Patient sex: M
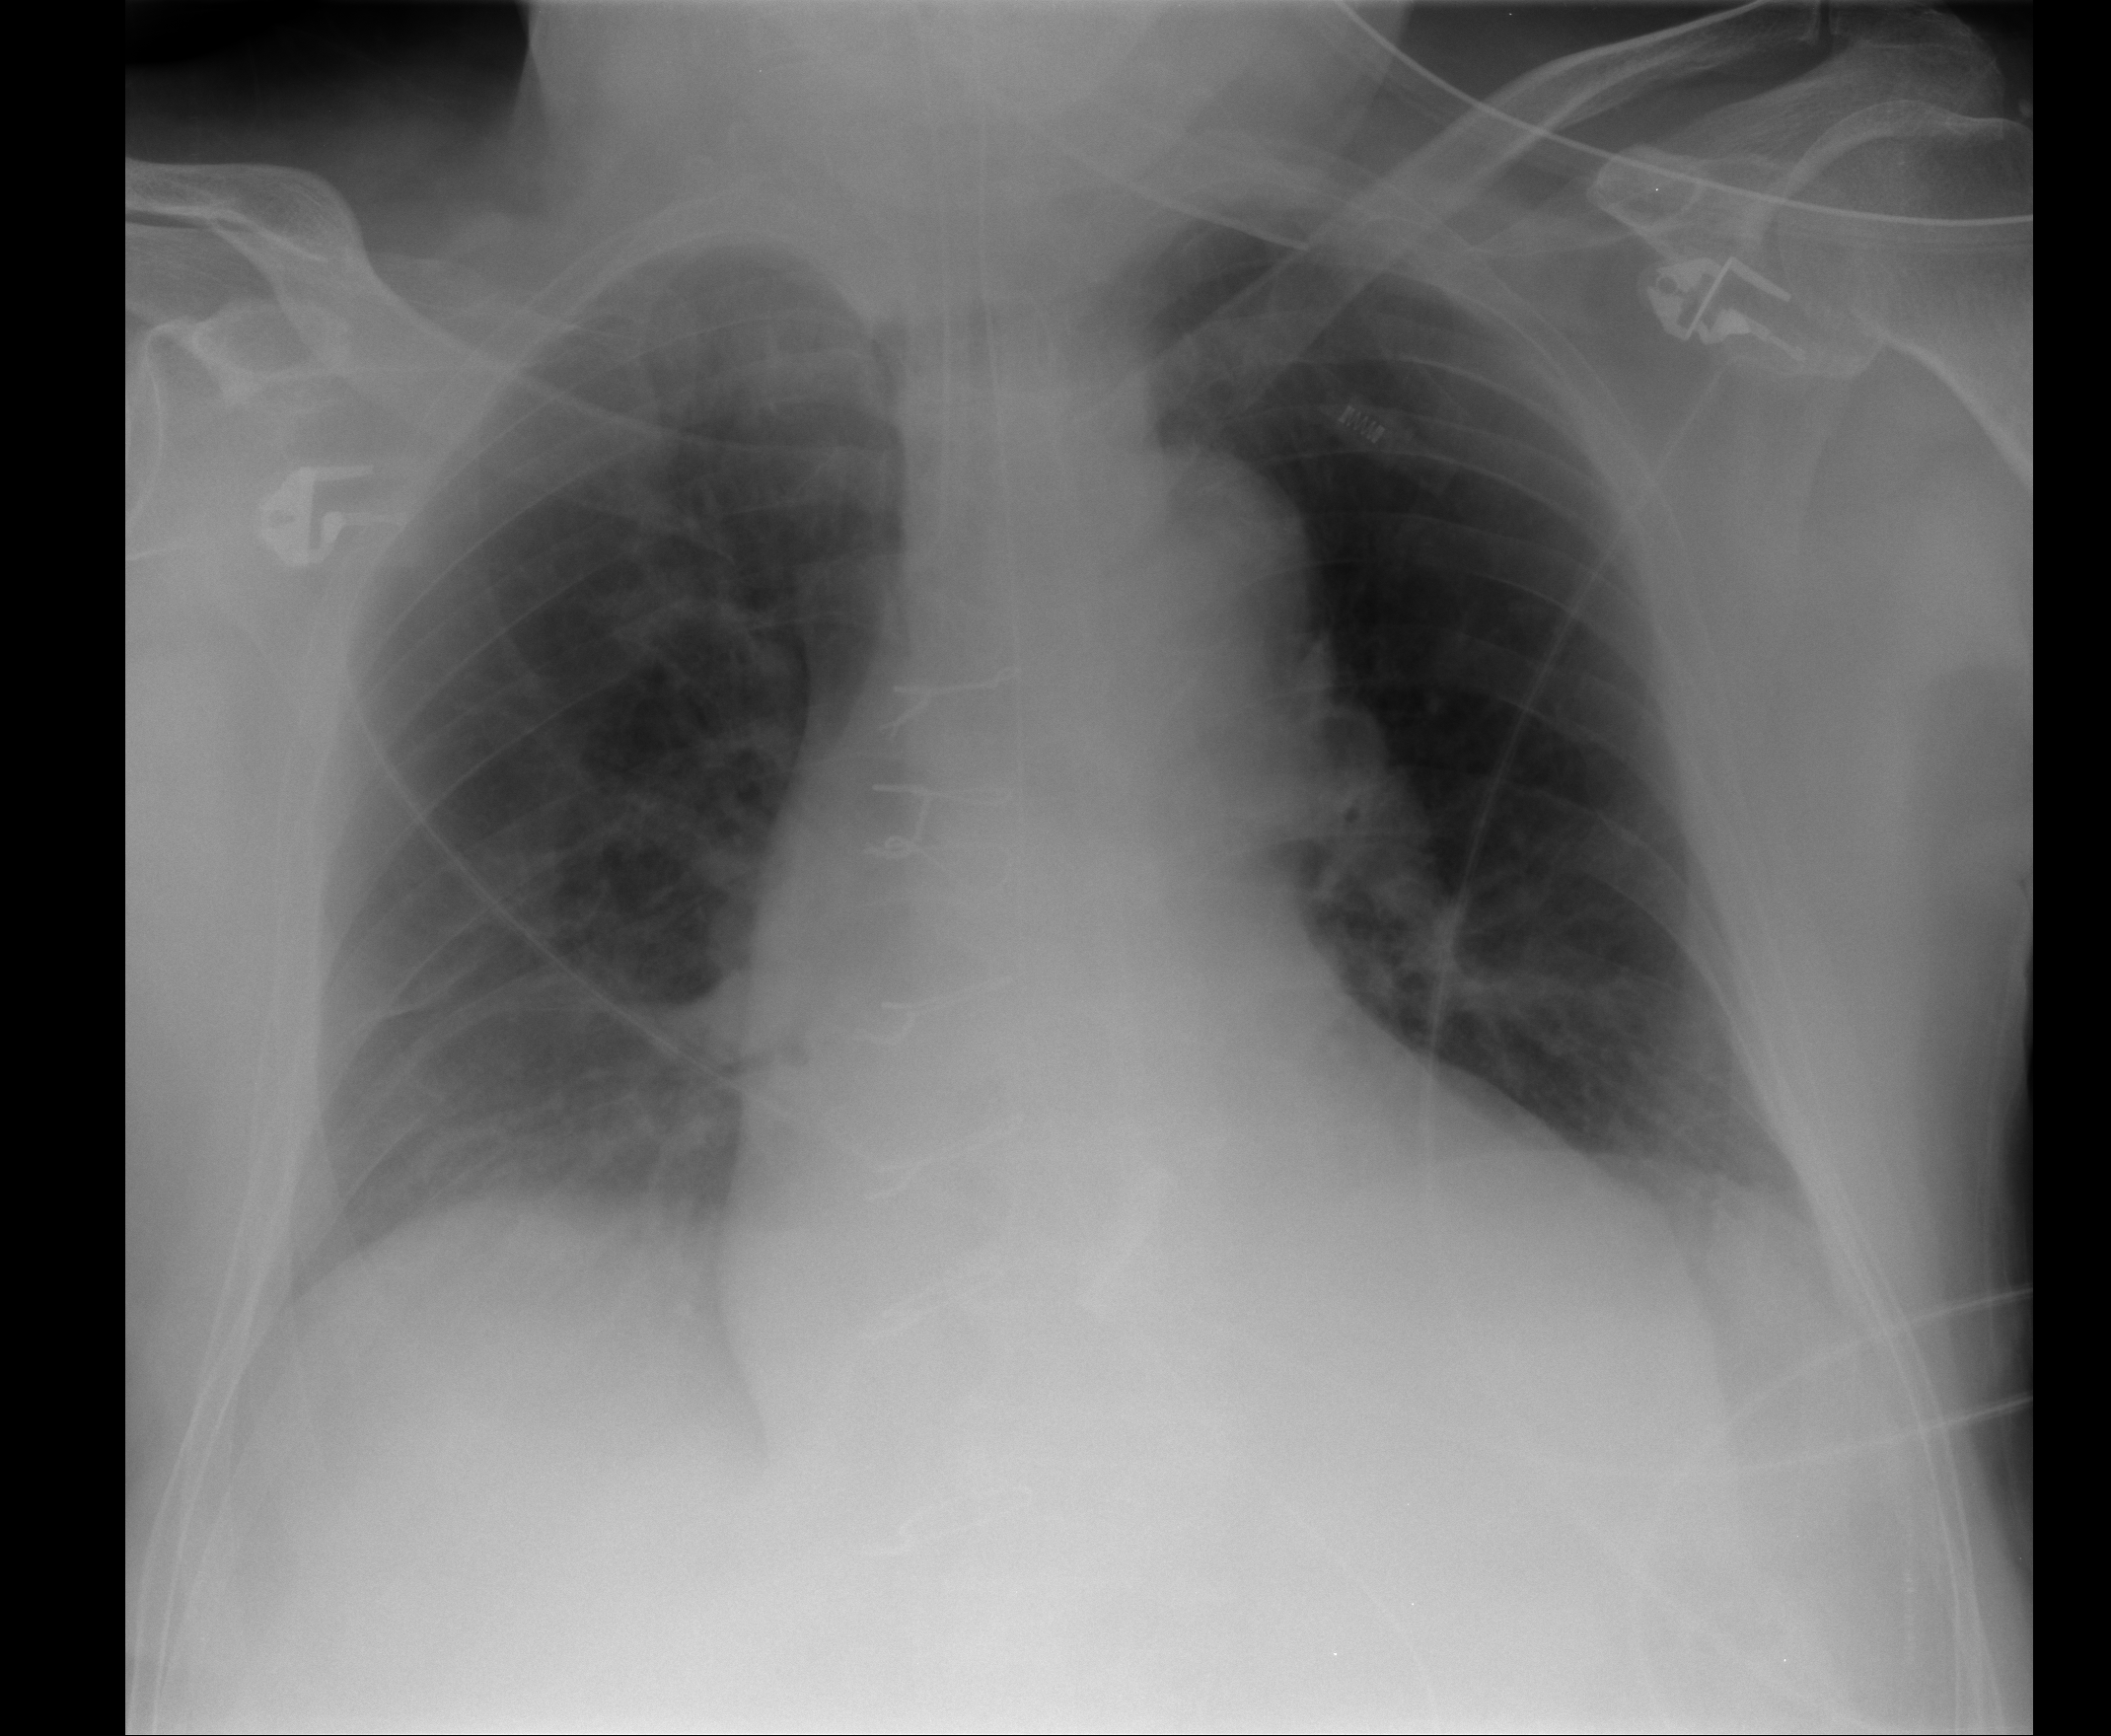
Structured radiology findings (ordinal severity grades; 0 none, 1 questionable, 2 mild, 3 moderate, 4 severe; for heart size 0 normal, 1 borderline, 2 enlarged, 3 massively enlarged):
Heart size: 2
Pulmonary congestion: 1
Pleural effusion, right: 2
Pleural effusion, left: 0
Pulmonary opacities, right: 1
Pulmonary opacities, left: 0
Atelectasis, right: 2
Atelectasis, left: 1